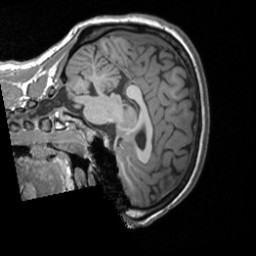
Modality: T1w
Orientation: sagittal
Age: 25
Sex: female
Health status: healthy
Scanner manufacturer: siemens
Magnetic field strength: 3 T
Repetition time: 1.9 s
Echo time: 0.00226 s